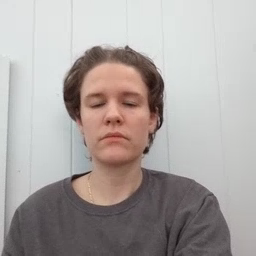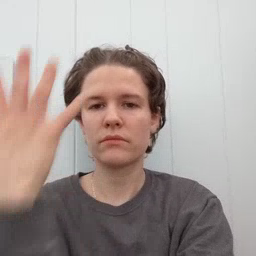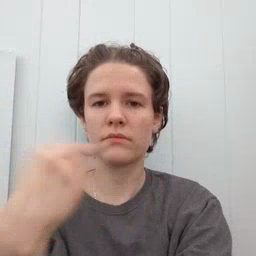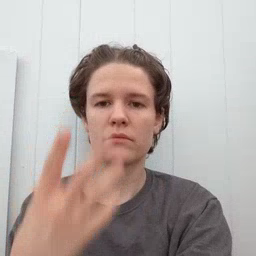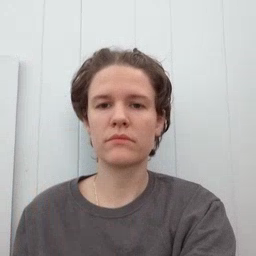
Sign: pretty